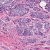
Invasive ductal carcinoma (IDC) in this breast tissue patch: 0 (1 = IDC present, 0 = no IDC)